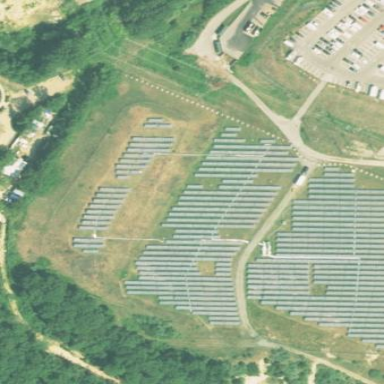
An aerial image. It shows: Solar power plant with photovoltaic technology. The plant generates electricity and is enclosed by fence.